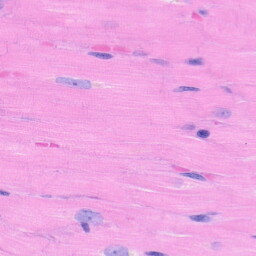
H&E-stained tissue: Heart